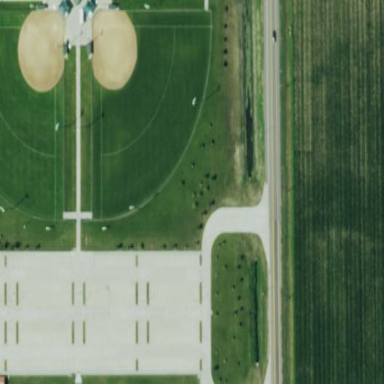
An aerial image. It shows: Softball pitch for leisure sports.